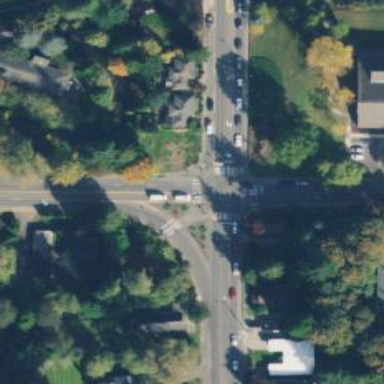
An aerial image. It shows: Footway that serves as traffic island.